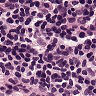
Metastatic tissue present: no